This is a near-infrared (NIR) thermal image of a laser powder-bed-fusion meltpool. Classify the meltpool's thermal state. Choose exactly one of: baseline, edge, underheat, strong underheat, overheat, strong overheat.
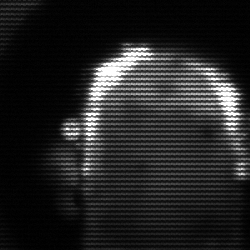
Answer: baseline